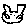
Label: cat